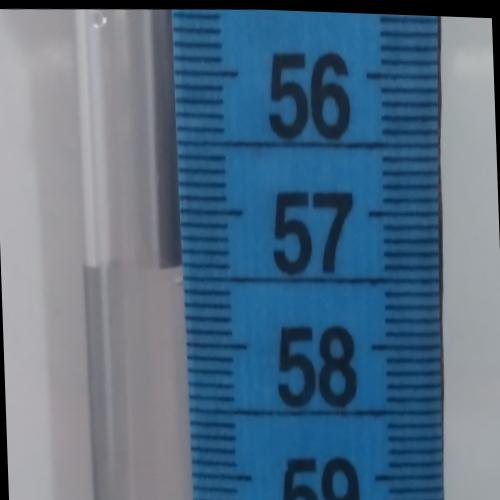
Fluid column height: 57.4 cm